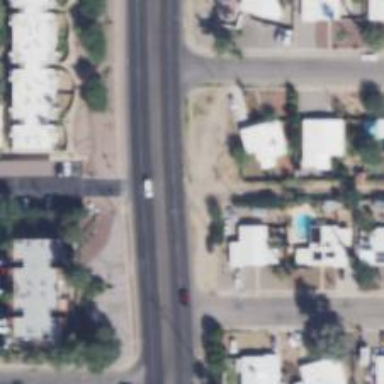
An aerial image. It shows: Alley classified as service road.